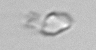
Label: detritus_transparent